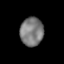
Tissue: lung
Cell type: Epithelial cells
Senescence score: 0.2262
Nuclear area (px): 650
Mean DAPI intensity: 122.698